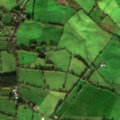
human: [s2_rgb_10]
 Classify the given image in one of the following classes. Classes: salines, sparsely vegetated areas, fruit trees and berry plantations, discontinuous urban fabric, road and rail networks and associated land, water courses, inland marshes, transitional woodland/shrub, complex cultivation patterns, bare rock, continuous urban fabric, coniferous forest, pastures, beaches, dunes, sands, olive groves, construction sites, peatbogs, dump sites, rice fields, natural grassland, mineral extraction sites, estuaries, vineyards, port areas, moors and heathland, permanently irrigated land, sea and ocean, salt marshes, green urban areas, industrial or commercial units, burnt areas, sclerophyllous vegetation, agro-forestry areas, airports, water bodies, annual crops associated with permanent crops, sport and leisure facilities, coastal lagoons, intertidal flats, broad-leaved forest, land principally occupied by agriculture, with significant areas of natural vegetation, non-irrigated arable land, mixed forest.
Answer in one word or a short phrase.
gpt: pastures